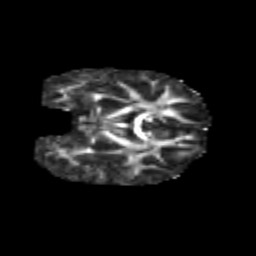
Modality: FA
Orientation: coronal
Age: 6
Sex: female
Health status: healthy